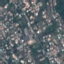
Label: Residential